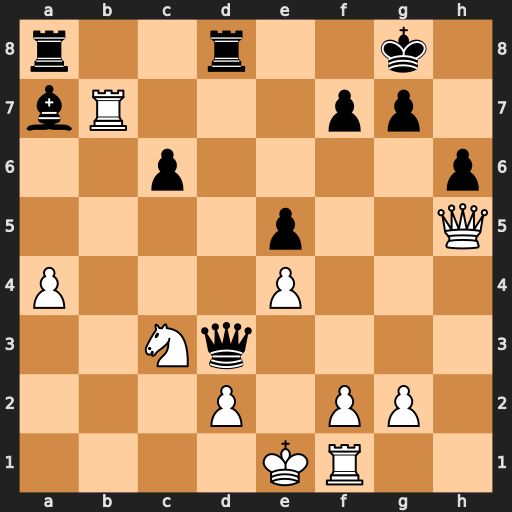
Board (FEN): r2r2k1/bR3pp1/2p4p/4p2Q/P3P3/2Nq4/3P1PP1/4KR2
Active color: w
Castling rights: -
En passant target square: -
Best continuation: Qxf7+ Kh8 Qxg7#